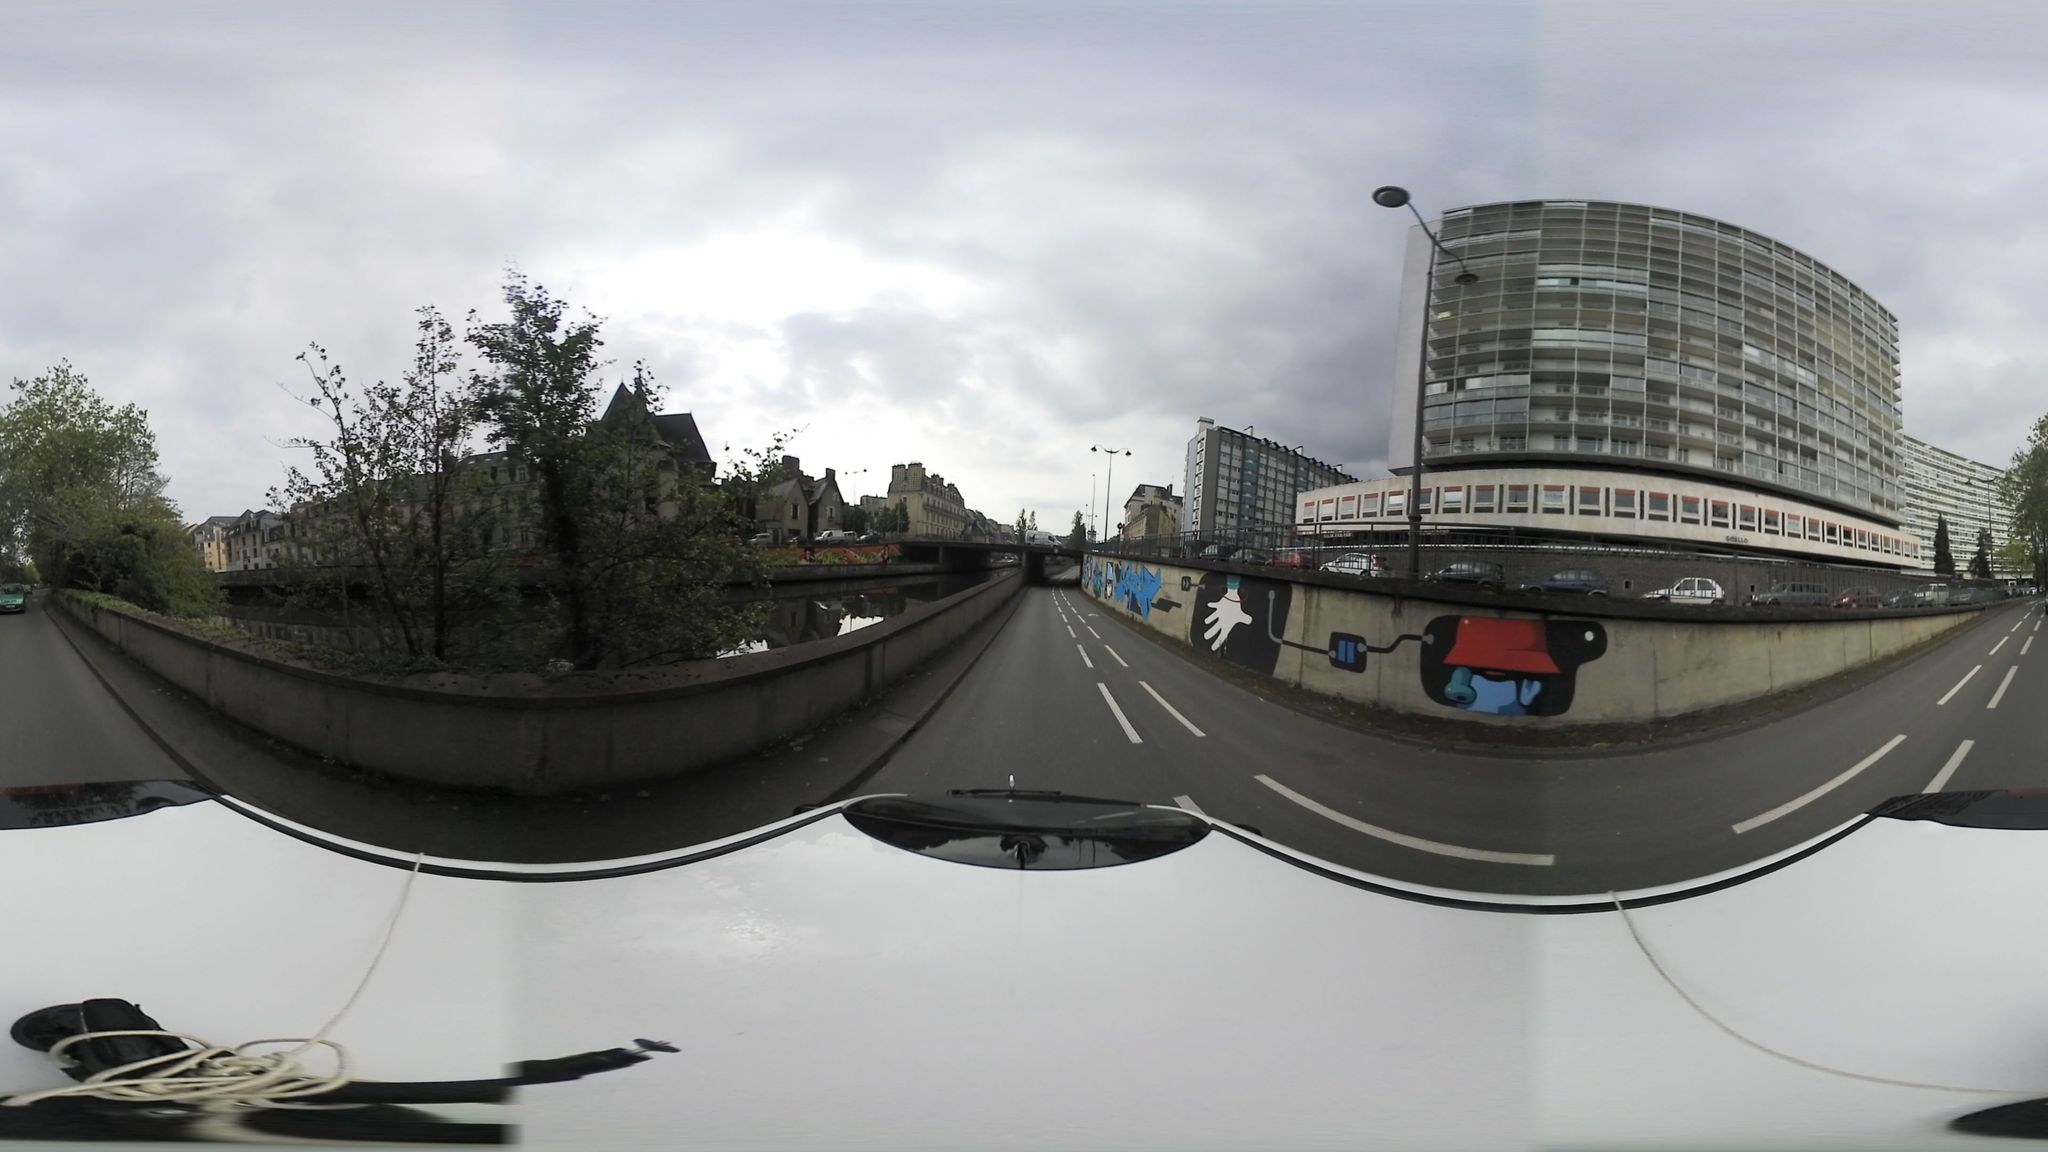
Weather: cloudy
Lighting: day
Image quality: good
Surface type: cycling surface
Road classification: secondary
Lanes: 2, 1
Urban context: urban centre
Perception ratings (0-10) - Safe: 2.13, Lively: 2.97, Beautiful: 2.66, Boring: 5.13, Depressing: 3, Wealthy: 3.62